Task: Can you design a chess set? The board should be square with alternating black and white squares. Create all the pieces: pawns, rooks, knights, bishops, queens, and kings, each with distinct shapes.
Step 2573:
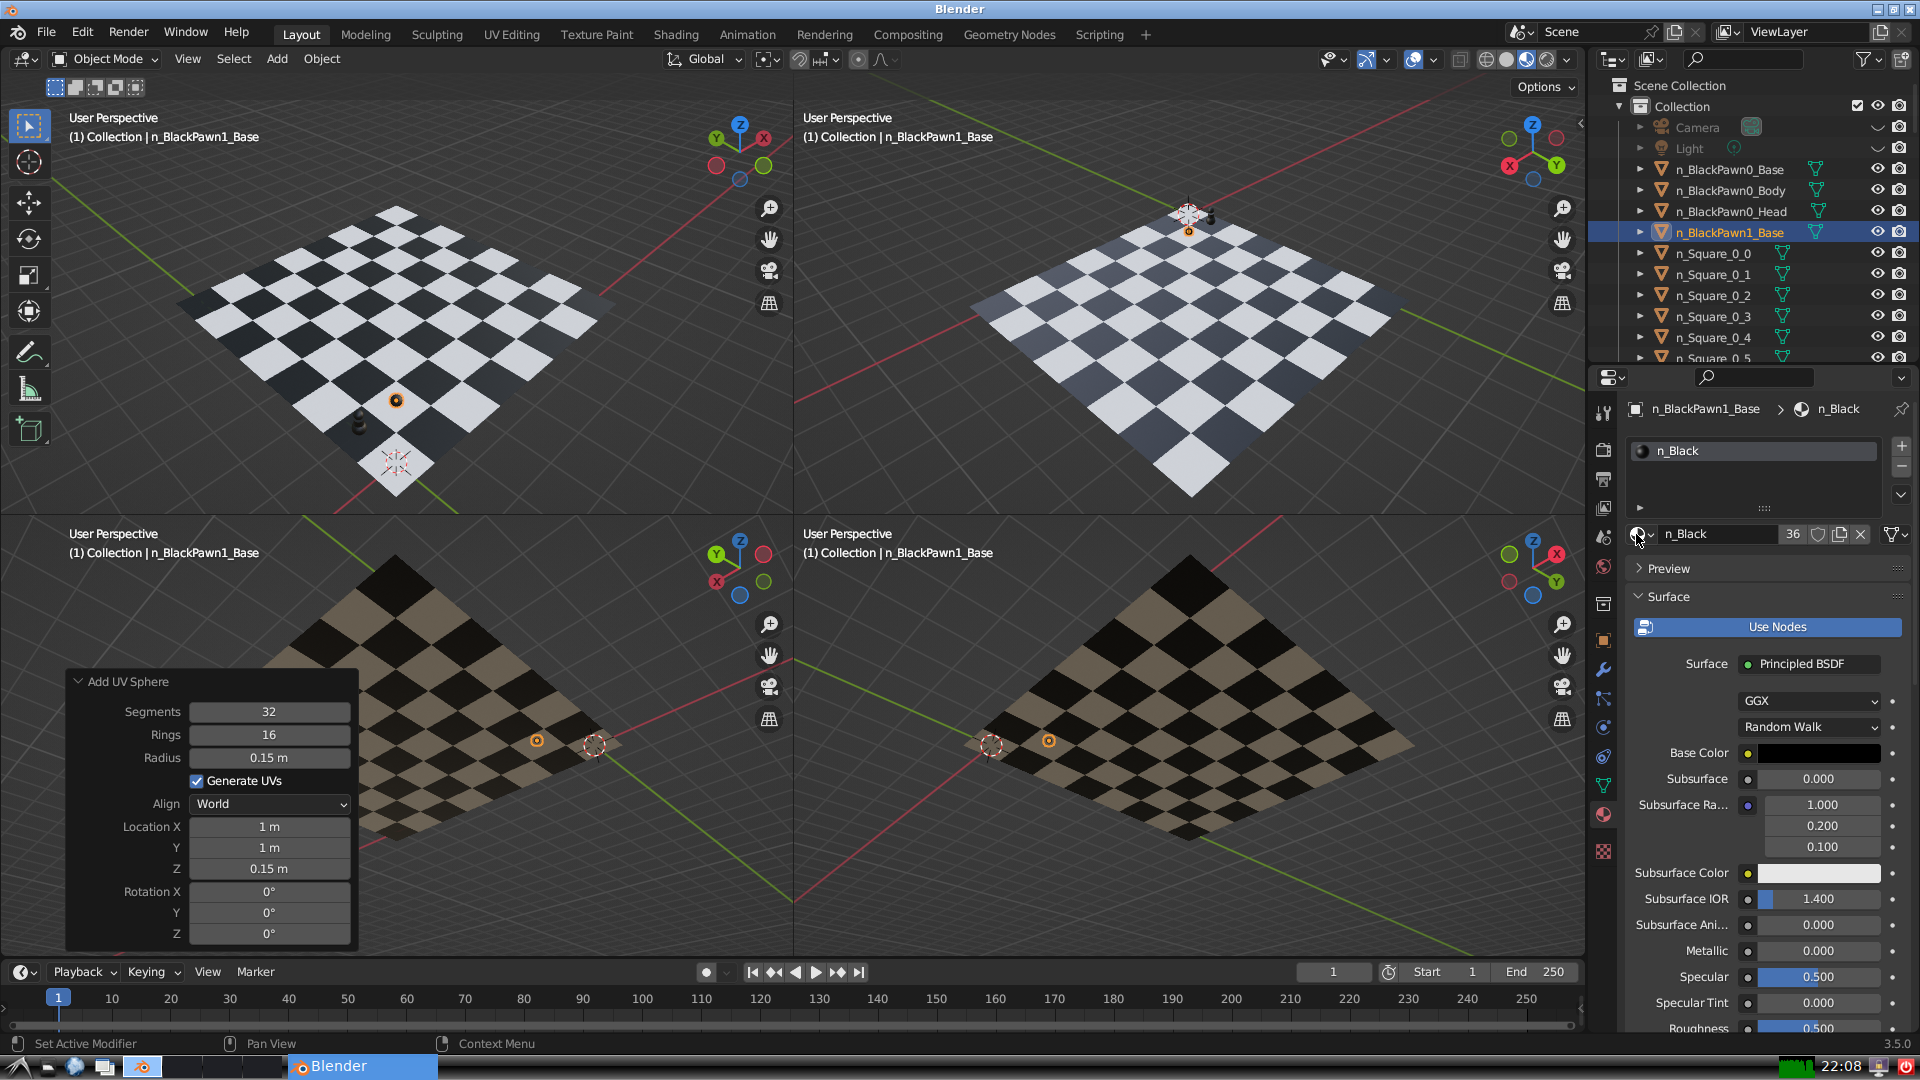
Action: {"mouse_move": [278, 58]}